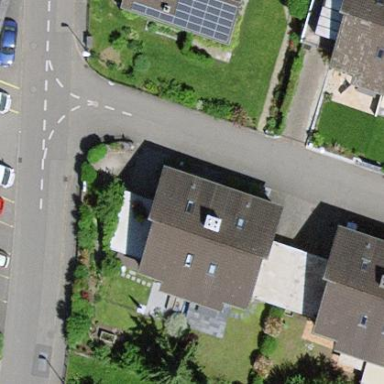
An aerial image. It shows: Semidetached house.